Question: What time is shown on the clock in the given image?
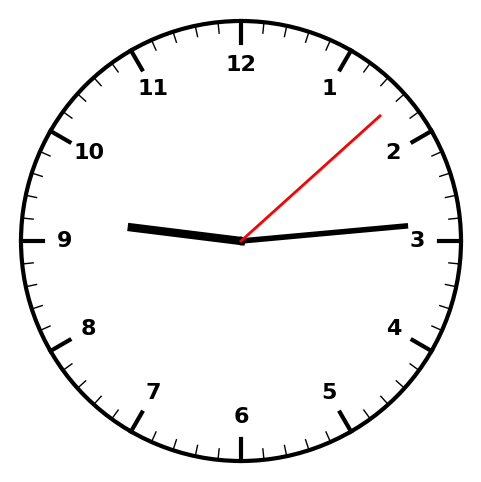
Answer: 09:14:08